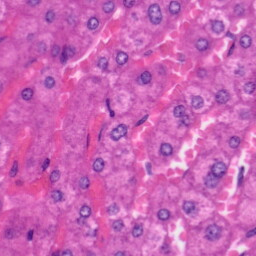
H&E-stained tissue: Liver